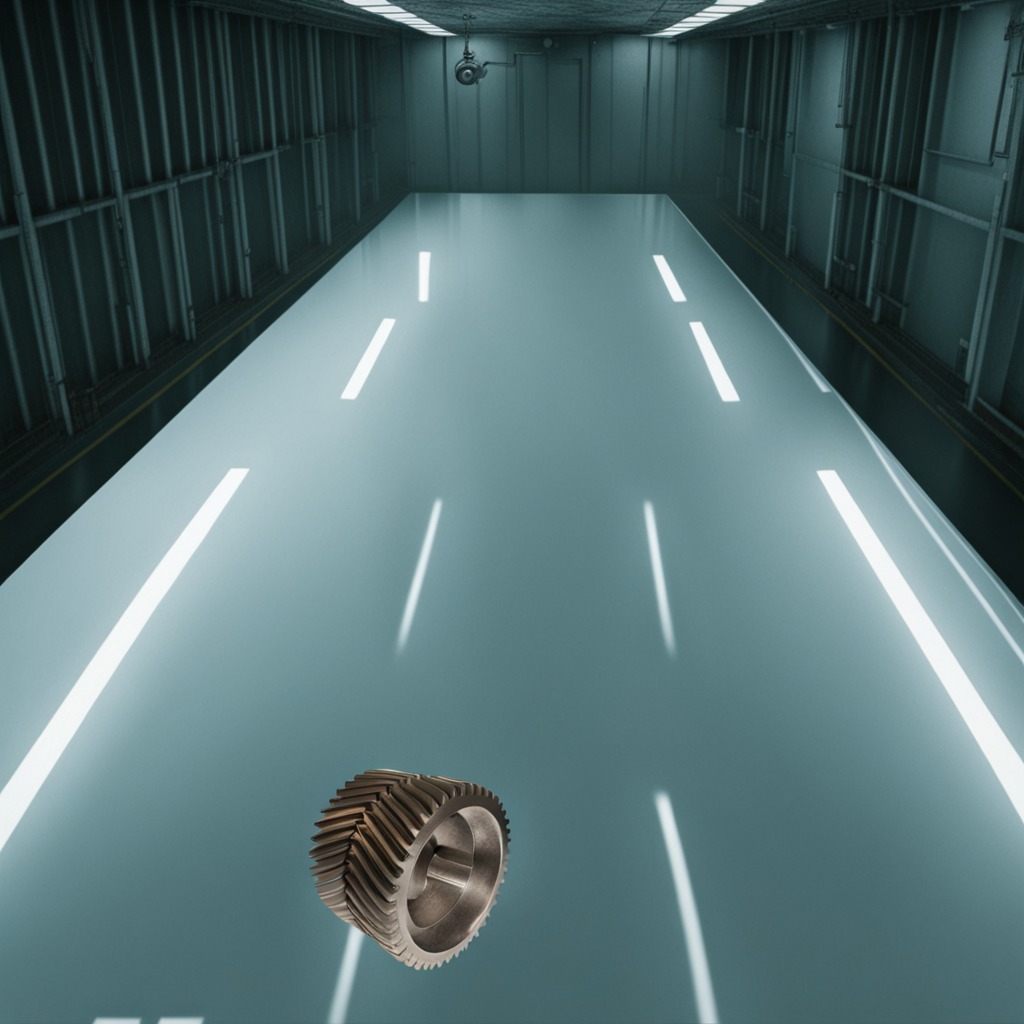
A steel gear with teeth is lying on a table in a ship maintenance bay.